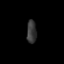
Tissue: lung
Cell type: Others
Senescence score: 0.2384
Nuclear area (px): 217
Mean DAPI intensity: 55.313